【题型】解答题　【知识点】立体几何　【难度】medium
如图几何体是圆柱的一部分，它是由矩形 \(ABCD\)（及其内部）以 \(AB\) 边所在直线为旋转轴旋转 \(120^\circ\) 得到的. 已知 \(AD=2, AB=4\)，\(P\) 是 \(\overset{\frown}{CE}\) 上的中点，\(Q\) 是 \(AC\) 的中点，\(BP\) 与 \(CE\) 交于点 \(O\).

(1) 求该几何体的体积；

\vspace{0.5em}

(2) 求证：\(OQ \parallel\) 平面 \(ABEF\)；

\vspace{0.5em}

(3) 若 \(M\) 是 \(\overset{\frown}{DF}\) 上的一点，且满足平面 \(OMQ \parallel\) 平面 \(ABEF\)，求 \(\sin \angle FAM\) 的值.
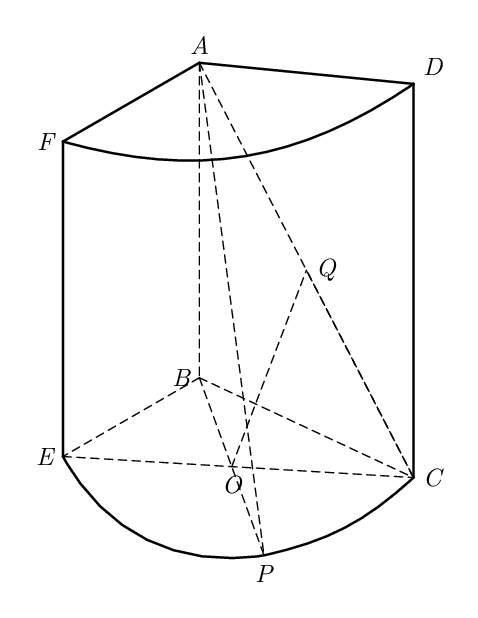
【解答】
\textbf{【答案】} (1) 该几何体的体积为 \(\dfrac{16\pi}{3}\)；

(2) 证明见解析；

(3) \(\sin \angle FAM = \dfrac{\sqrt{3}}{4}\)

\vspace{0.5em}

\textbf{【分析】} (1) 由条件可得该几何体的体积为底面半径为 \(2\)，高为 \(4\) 的圆柱体积的 \(\dfrac{1}{3}\)，结合圆柱体积公式求结论；

(2) 证明 \(OQ \parallel AE\)，由线面平行的判定定理可得；

(3) 设平面 \(OMQ \cap\) 平面 \(ABCD = HG\)，利用面面平行性质定理证明 \(HG \parallel AB\)，由此可得 \(G\) 为 \(AD\) 的中点，再利用面面平行性质定理证明 \(GM \parallel AF\)，在 \(\triangle AGM\) 中，由正弦定理求 \(\sin \angle AMG\)，再证明 \(\angle FAM = \angle AMG\)，由此可得结论.

\vspace{0.5em}

\textbf{【详解】} (1) 因为几何体是圆柱的一部分，它是由矩形 \(ABCD\)（及其内部）以 \(AB\) 边所在直线为旋转轴旋转 \(120^\circ\) 得到的，\(AD=2, AB=4\)，

所以该几何体的体积为底面半径为 \(2\)，高为 \(4\) 的圆柱体积的 \(\dfrac{1}{3}\)，

所以该几何体的体积为 \(\dfrac{1}{3} \times \pi \times 2^2 \times 4 = \dfrac{16\pi}{3}\).

\vspace{0.5em}

(2) 连接 \(AE\)，

因为 \(P\) 是 \(\overset{\frown}{CE}\) 上的中点，则 \(BP \perp CE\)，\(O\) 是 \(EC\) 中点，

又 \(Q\) 是 \(AC\) 的中点，所以 \(OQ \parallel AE\)，

\(OQ \not\subset\) 平面 \(ABEF\)，\(AE \subset\) 平面 \(ABEF\)，

所以 \(OQ \parallel\) 平面 \(ABEF\).

\vspace{0.5em}

(3) 连接 \(OM, QM\)，

因为平面 \(OMQ \parallel\) 平面 \(ABEF\)，

设平面 \(OMQ \cap\) 平面 \(ABCD = HG\)，又平面 \(ABEF \cap\) 平面 \(ABCD = AB\)，

则 \(HG \parallel AB\)，因为 \(Q\) 是 \(AC\) 的中点，

所以 \(H\) 为 \(BC\) 的中点，\(G\) 为 \(AD\) 的中点，

因为平面 \(OMQ \cap\) 平面 \(ADF = MG\)，

又平面 \(ABEF \cap\) 平面 \(ADF = AF\)，平面 \(OMQ \parallel\) 平面 \(ABEF\)，

所以 \(GM \parallel AF\)，又 \(\angle FAD = 120^\circ\)，

所以 \(\angle AGM = 60^\circ\)，

因为 \(AG = 1\)，\(AM = 2\)，

在 \(\triangle AGM\) 中，由正弦定理可得 \(\dfrac{AG}{\sin \angle AMG} = \dfrac{AM}{\sin \angle AGM}\)，所以 \(\dfrac{1}{\sin \angle AMG} = \dfrac{2}{\dfrac{\sqrt{3}}{2}}\)，

所以 \(\sin \angle AMG = \dfrac{\sqrt{3}}{4}\)，

因为 \(GM \parallel AF\)，所以 \(\angle FAM = \angle AMG\)，

所以 \(\sin \angle FAM = \dfrac{\sqrt{3}}{4}\).
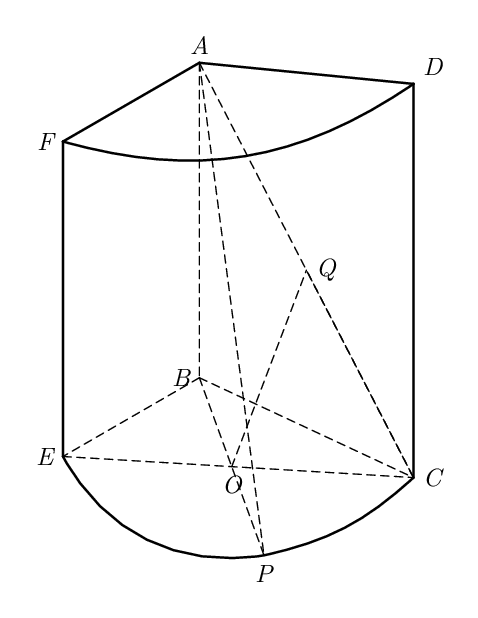
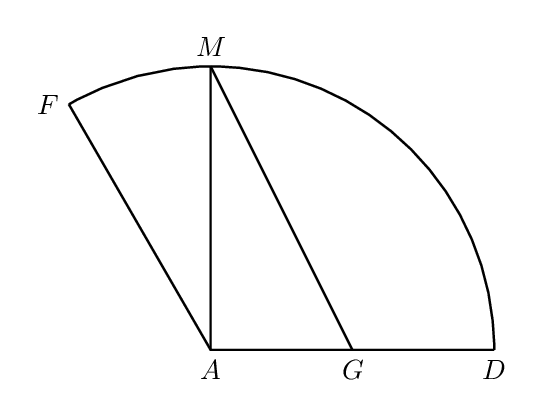
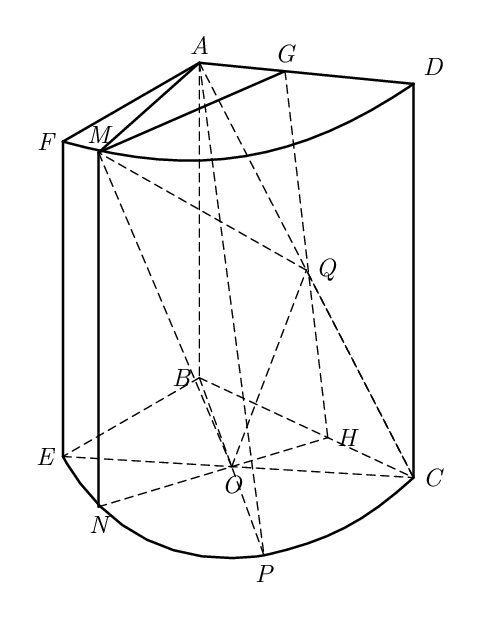